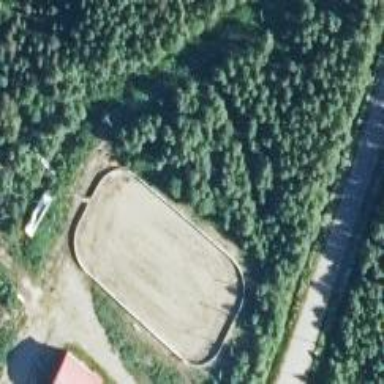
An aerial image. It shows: Ice rink suitable for multiple sports and leisure activities.